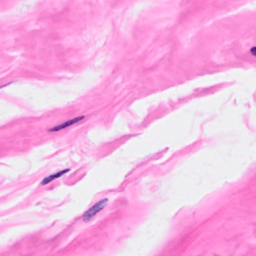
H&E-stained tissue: Breast